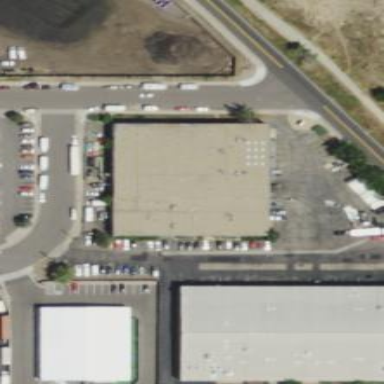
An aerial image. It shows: Warehouse building.